Question: I'm creating an unity app on PC that reads a mobile device's orientation and rotates a game object based on the phone's angle with the PC screen.
'''
void Update () {
// Set main screen orientation when left trigger is pressed
if(leftPad.GetTrigger())
mainScreenOrientation = InputState.orientation;
Quaternion delta = InputState.orientation * Quaternion.Inverse(mainScreenOrientation);
transform.localRotation = delta;
}
'''
InputState.orientation is the orientation of the phone and is updated every frame. When the user first starts the app, the phone has to be pointed at the screen to register the mainScreenOrientation.
The delta between the current phone and PC screen orientation is calculated and set on the game object's transform.localRotation
All quaternions are defined with y pointing magnetic north, x pointing east and z pointing up

The orientation of the game object is correctly set to identity after the registration but the object seems to be rotating in the wrong axis when the phone is rotated. Any idea what is wrong with this?
Turns out there are a few problems with the code
1. As Jerome mentioned, the orientations had to be remapped as the phone was being used in landscape mode. Quaternion.Euler(0, 0, 90) * InputState.orientation
2. Unity uses left-hand coordinates while the input read by the sensor is right. Negate z to convert.
The last problem I have not solved with this implementation is a sudden jump in rotation past a certain angle. Raising the elevation of the phone in landscape mode above the horizon causes the object to rotate by 90 degrees along the z axis.
Not sure why this is happening as I am dealing only with quaternions and there should not be any discontinuity.
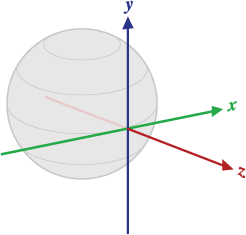
Answer: What sensor are you using? Accelerometer or Gyro?
The axis used by the phone might be absolute and therefore may need to be remapped depending on the device orientation to align with 3D axis in Unity3D.
More than likely the y and x axis might need to be switched depending on Portrait or Landscape orientation.